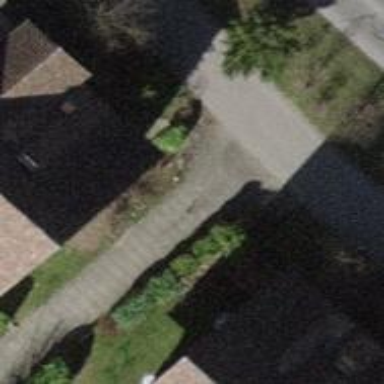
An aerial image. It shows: Bollard barrier.